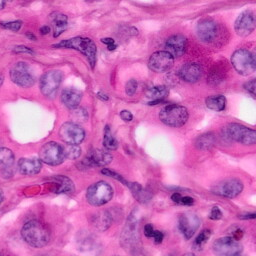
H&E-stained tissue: Pancreatic